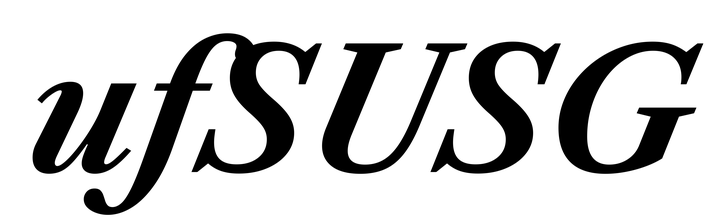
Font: LibreCaslonText-Italic_Bold_Italic